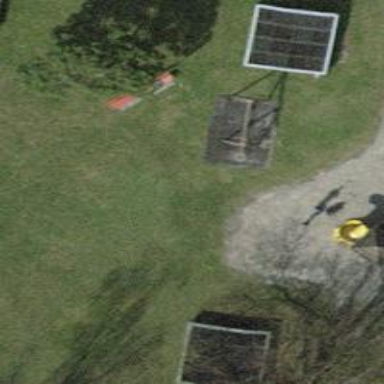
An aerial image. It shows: Playground area for leisure activities on the land.